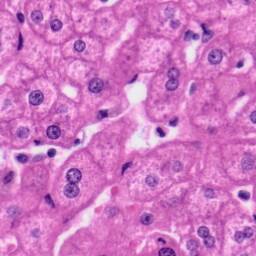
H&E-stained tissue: Liver